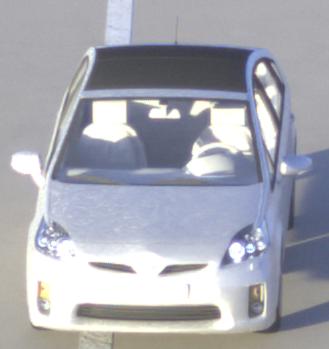
Make: Toyota
Model: Prius 1.5 Hybrid
Detailed model: Prius (HW2)
Model produced from: 2006/03
Model produced until: 2009/06
Doors: 5
Color: white
Road condition: dry road
Daytime: sunrise or sunset
Contrast: high contrast